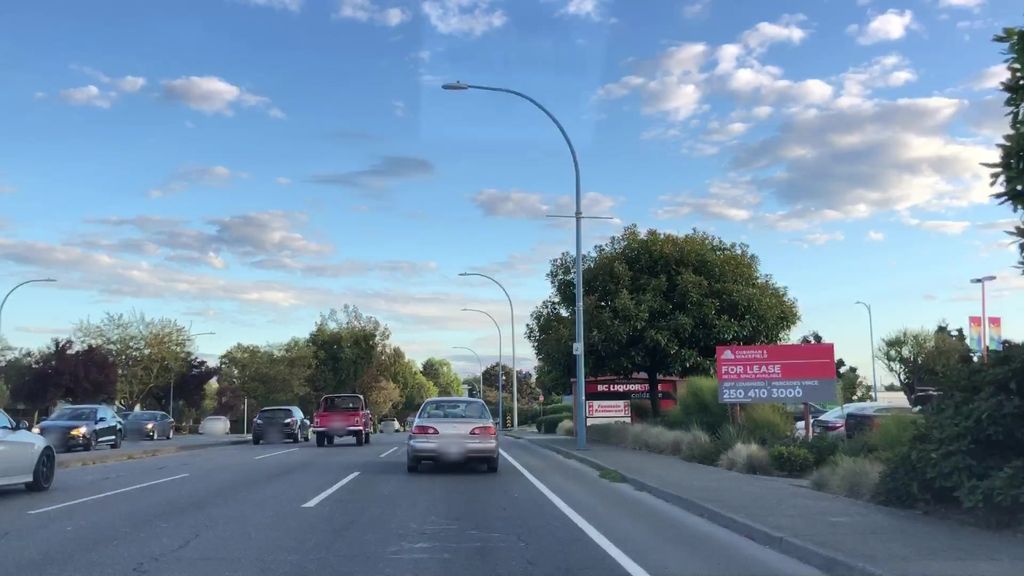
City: victoria